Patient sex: M
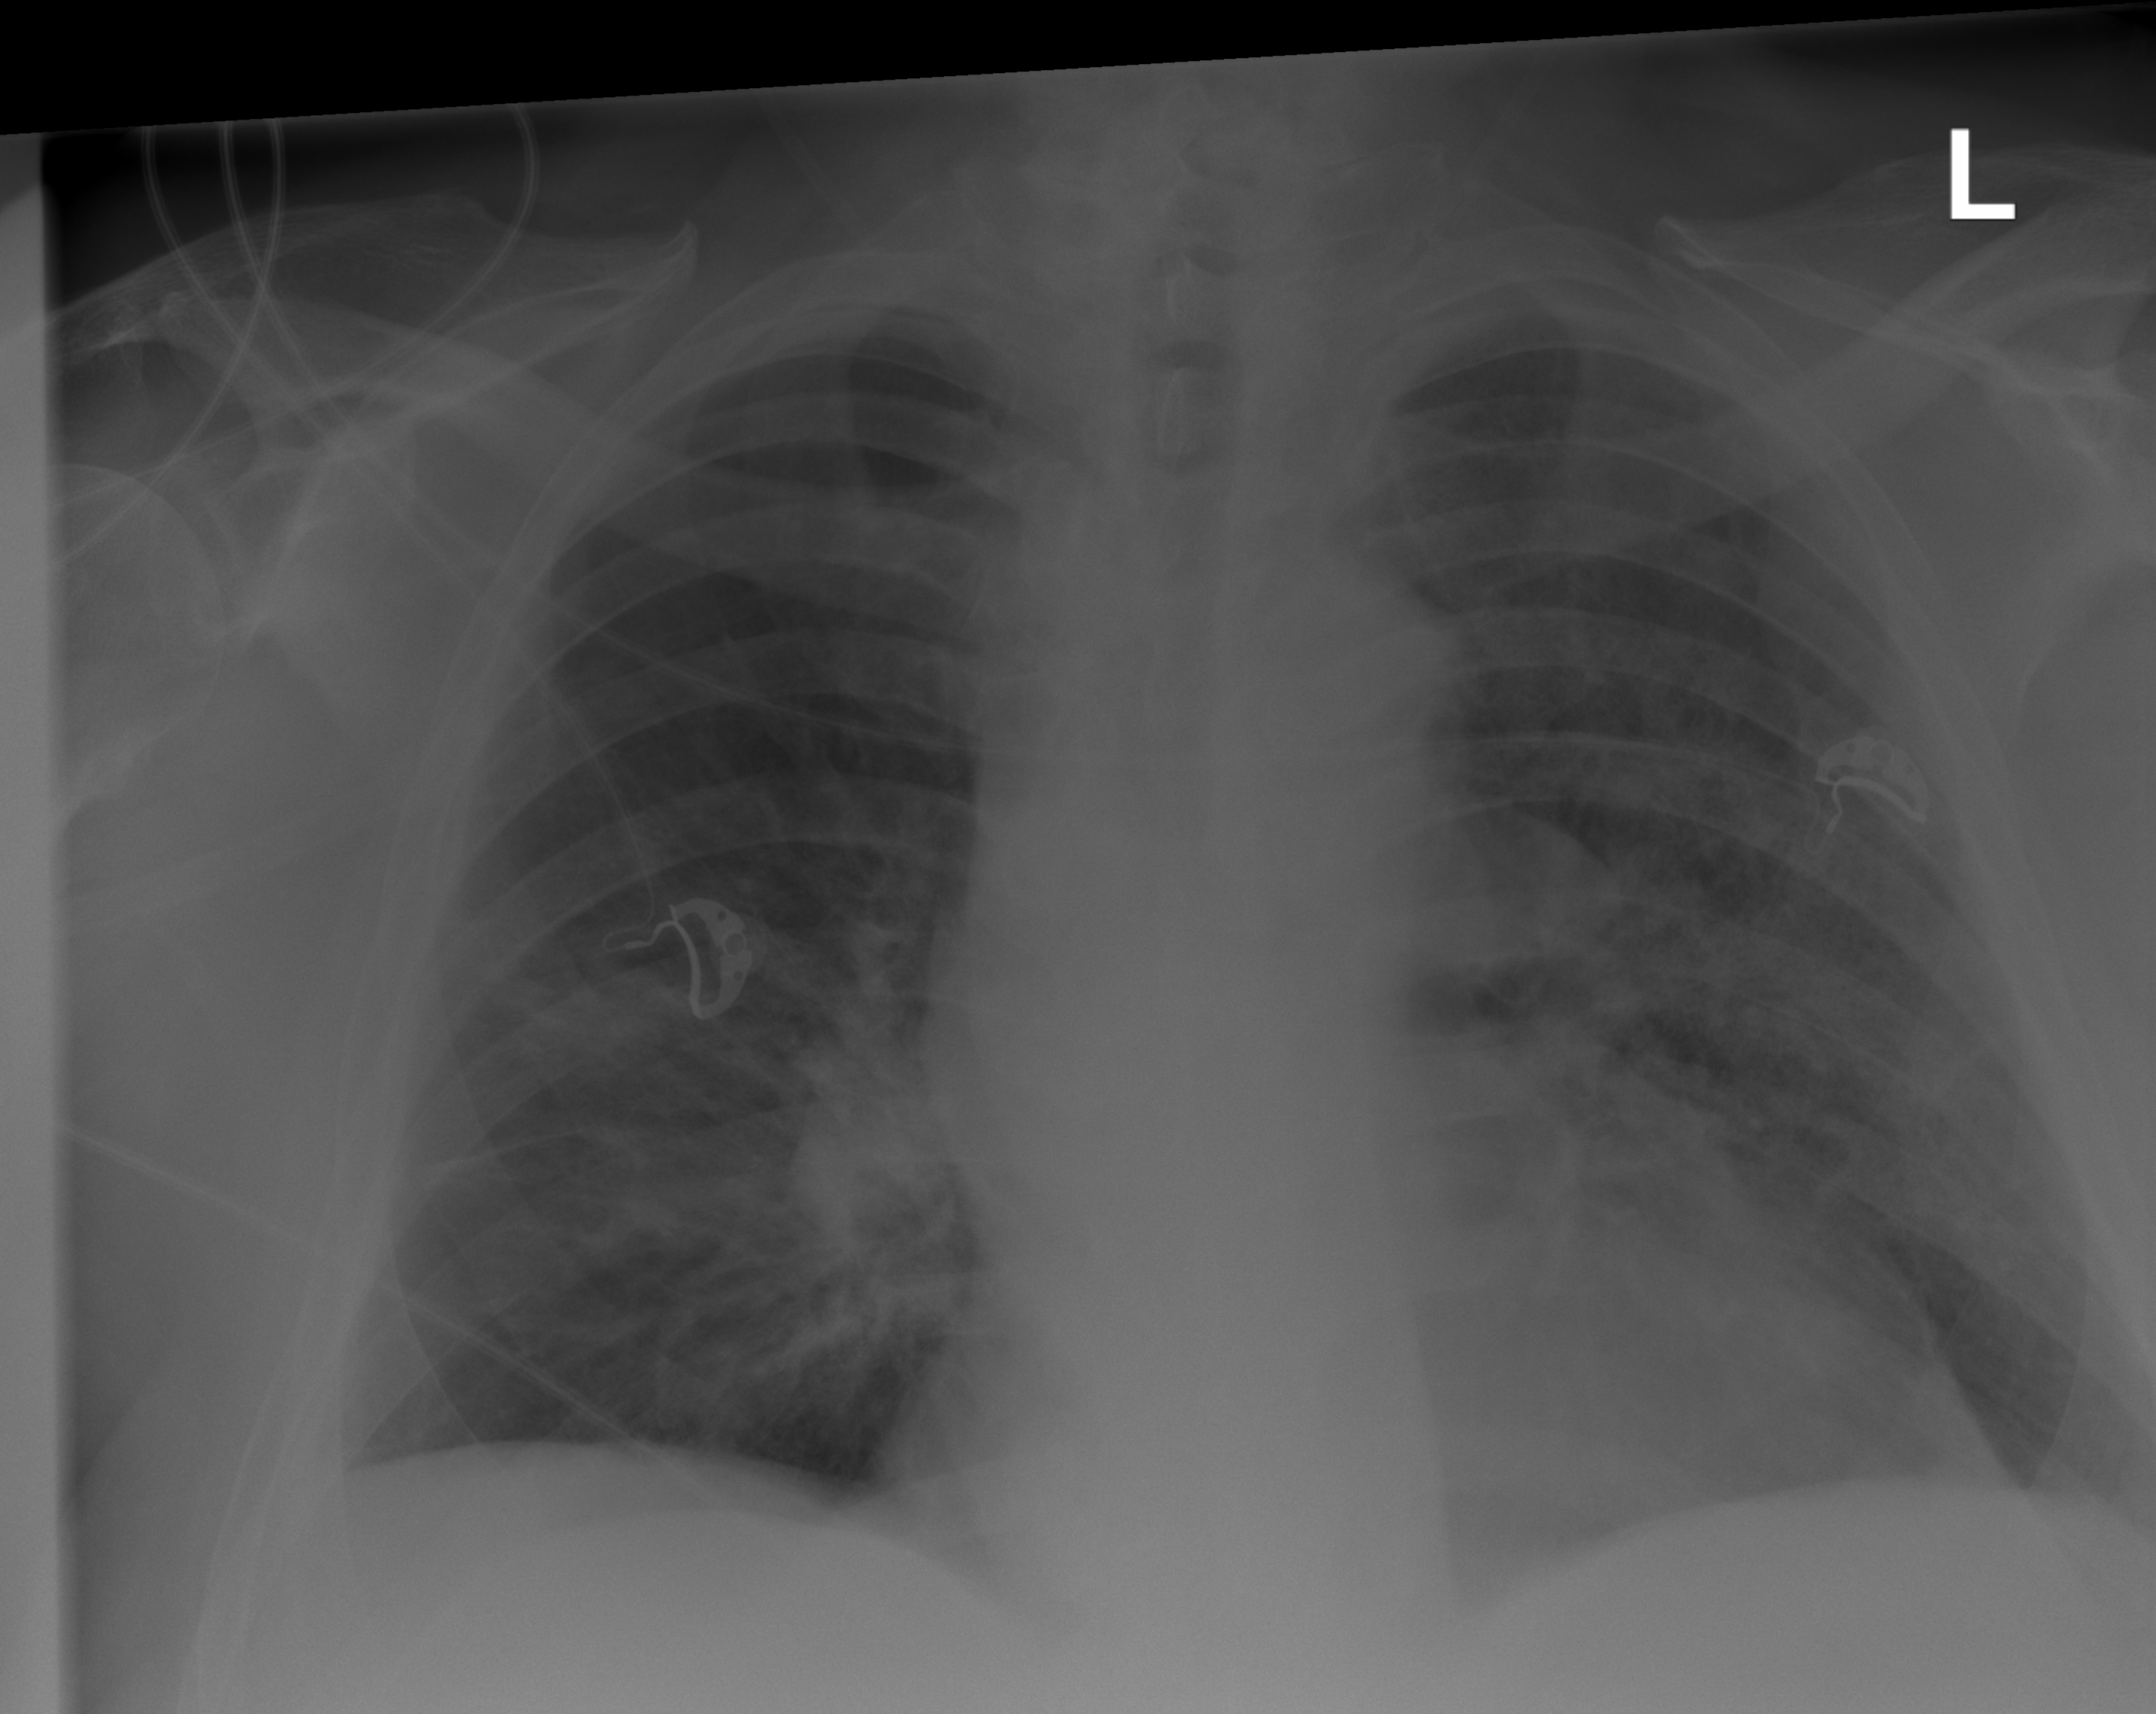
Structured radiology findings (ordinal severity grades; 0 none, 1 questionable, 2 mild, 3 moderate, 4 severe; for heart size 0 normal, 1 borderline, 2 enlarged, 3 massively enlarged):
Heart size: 1
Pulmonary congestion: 2
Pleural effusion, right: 0
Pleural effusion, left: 0
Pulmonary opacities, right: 2
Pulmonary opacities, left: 3
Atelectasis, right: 0
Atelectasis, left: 2